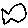
Label: fish